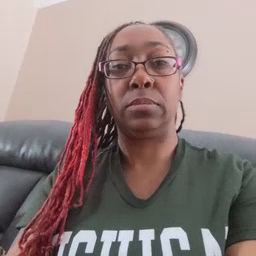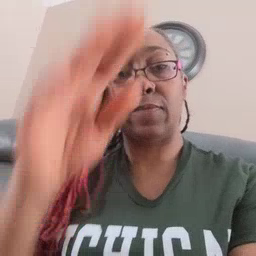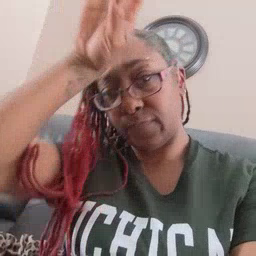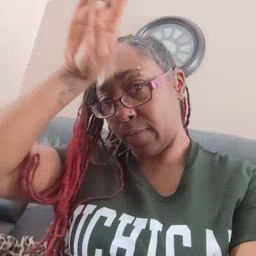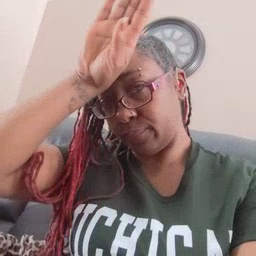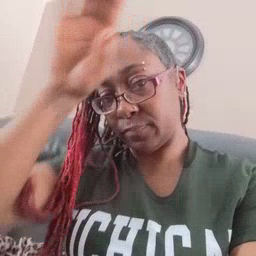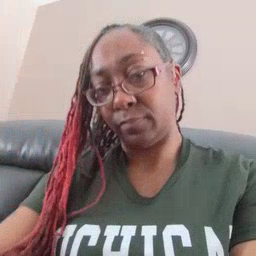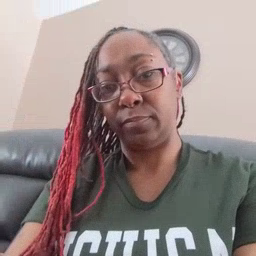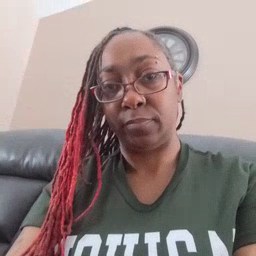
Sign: fireman